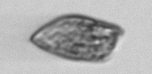
Label: Prorocentrum_dentatum